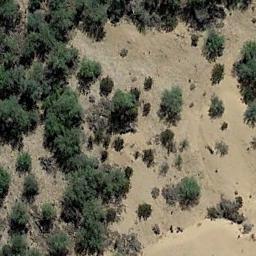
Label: chaparral